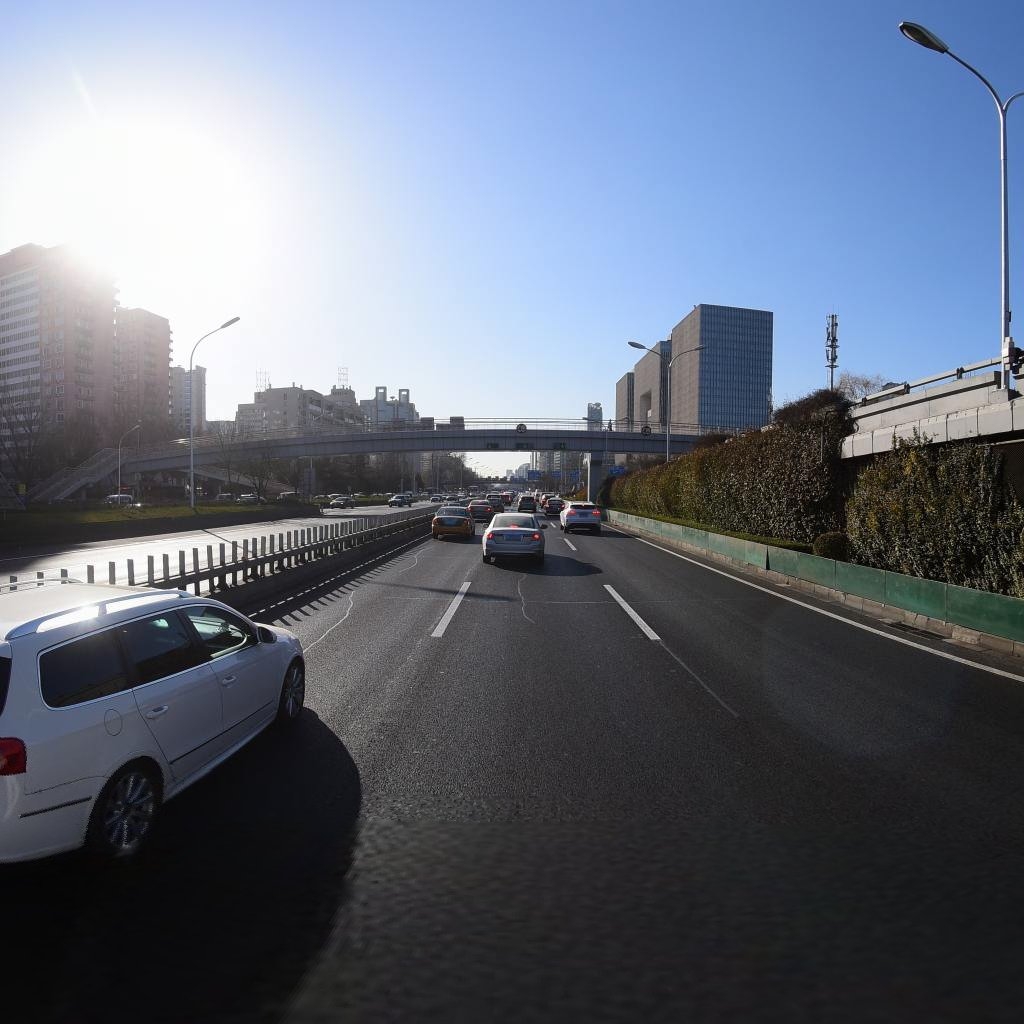
Region: Dongcheng
Road damage annotations: transverse patch, longitudinal patch, longitudinal patch, longitudinal patch, longitudinal patch